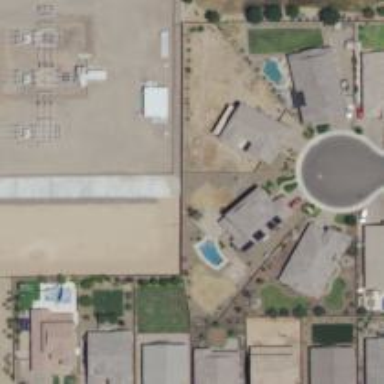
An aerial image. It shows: Outdoor inground swimming pool in leisure land.